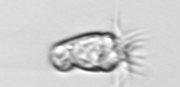
Label: Paratontonia_gracillima